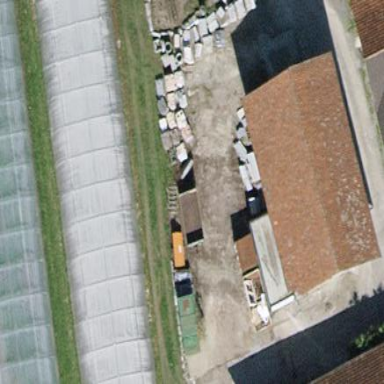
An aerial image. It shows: Greenhouse.